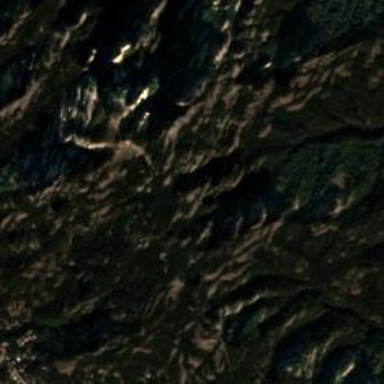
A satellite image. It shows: Majestic peak in the wilderness.